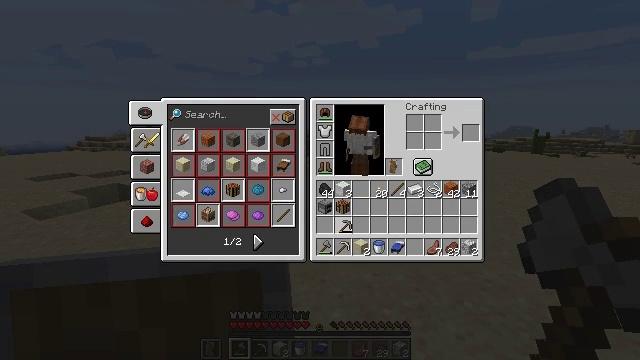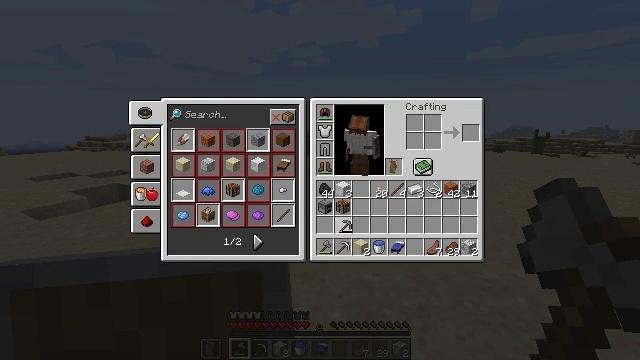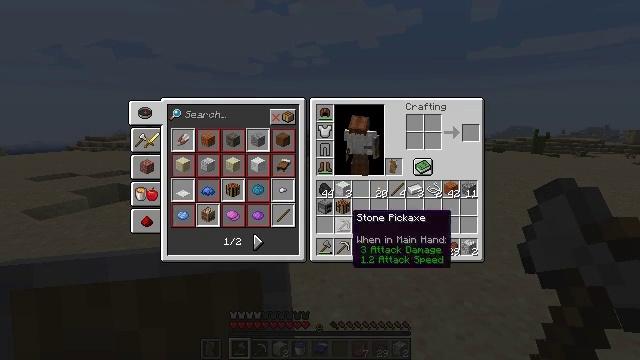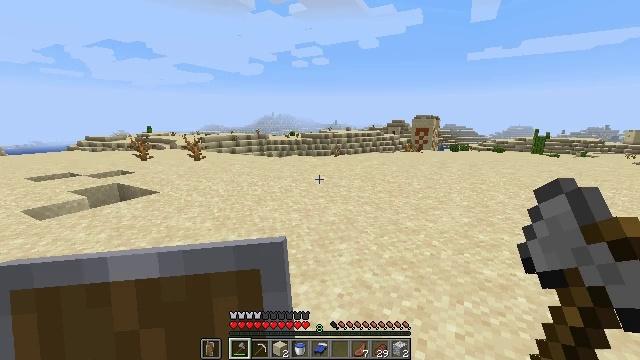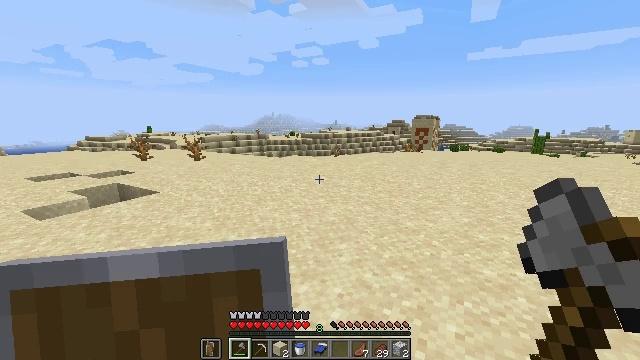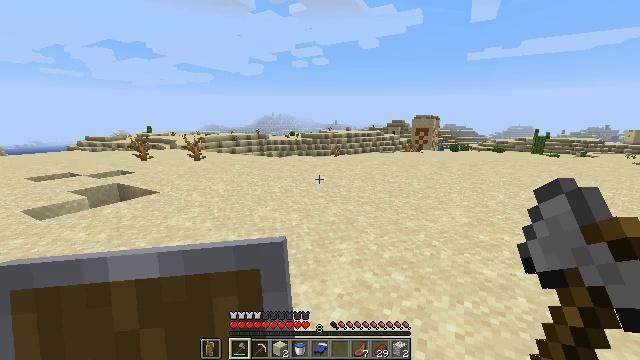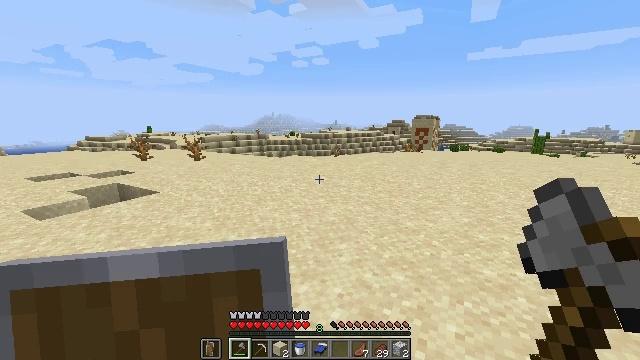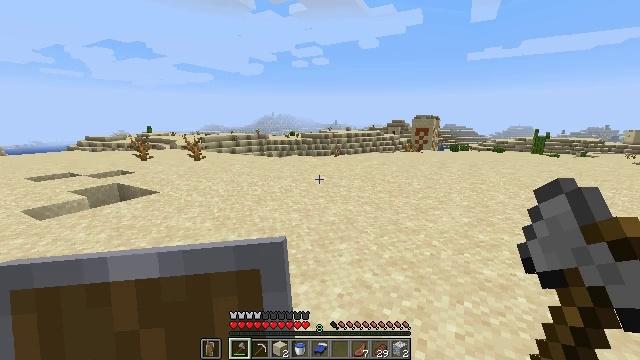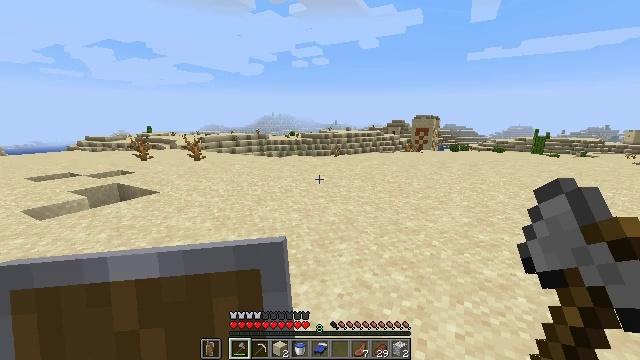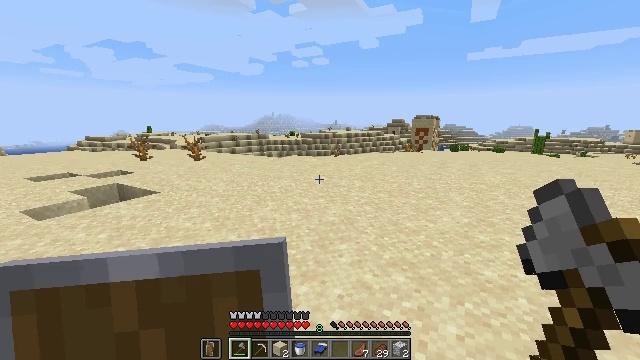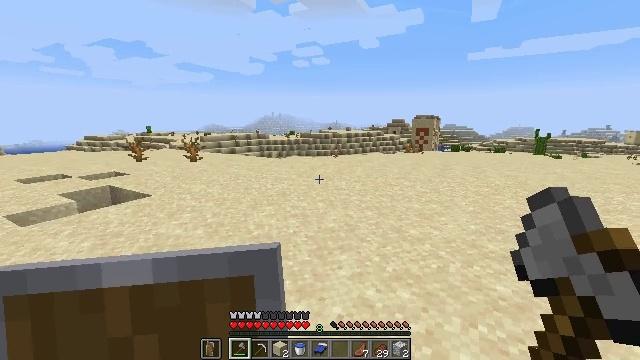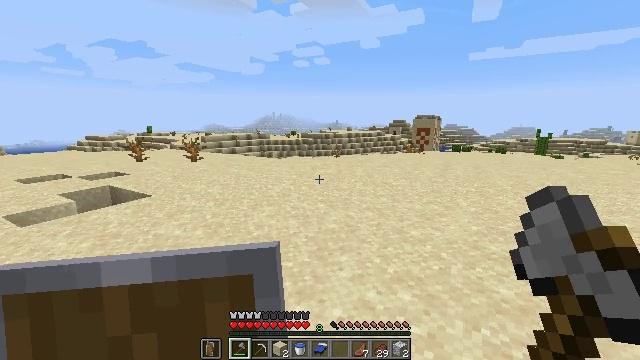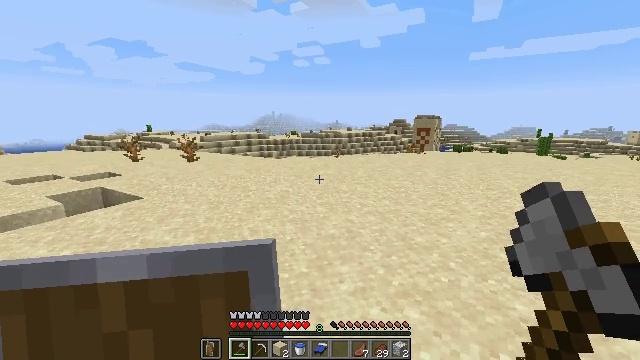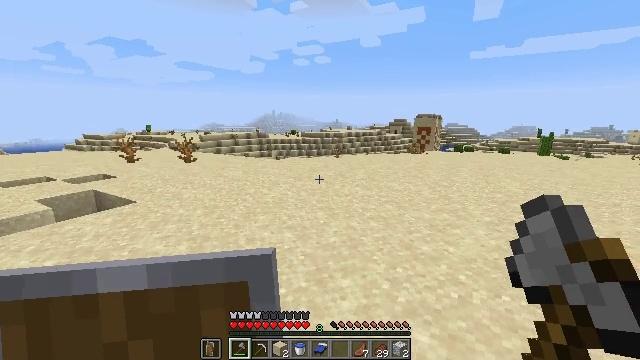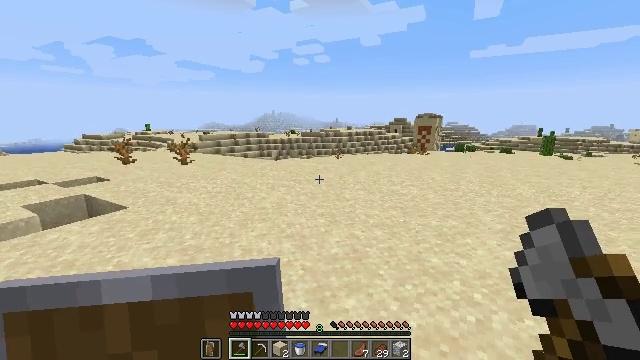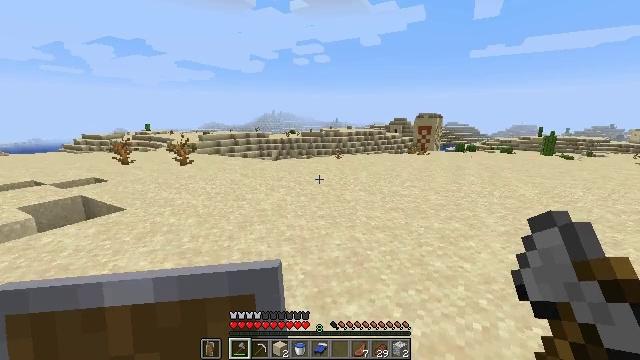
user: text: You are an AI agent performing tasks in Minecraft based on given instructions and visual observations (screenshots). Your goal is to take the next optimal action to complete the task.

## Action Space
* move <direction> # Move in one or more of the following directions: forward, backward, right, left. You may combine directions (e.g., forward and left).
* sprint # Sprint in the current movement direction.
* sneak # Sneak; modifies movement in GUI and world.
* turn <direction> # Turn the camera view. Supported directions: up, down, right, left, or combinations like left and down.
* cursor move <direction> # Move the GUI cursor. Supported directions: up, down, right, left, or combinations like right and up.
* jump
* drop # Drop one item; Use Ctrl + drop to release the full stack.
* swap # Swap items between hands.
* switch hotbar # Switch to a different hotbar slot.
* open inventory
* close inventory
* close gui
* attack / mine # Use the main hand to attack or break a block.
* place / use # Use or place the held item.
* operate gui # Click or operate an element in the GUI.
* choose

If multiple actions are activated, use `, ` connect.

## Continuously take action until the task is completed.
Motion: motion action
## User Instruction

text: Break the orange terracotta for materials.
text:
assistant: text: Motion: operate gui
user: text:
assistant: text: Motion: no_op
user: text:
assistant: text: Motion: no_op
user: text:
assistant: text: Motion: close gui
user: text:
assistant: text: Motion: no_op
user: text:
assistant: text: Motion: no_op
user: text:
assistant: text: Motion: no_op
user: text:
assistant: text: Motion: no_op
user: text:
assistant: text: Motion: move forward
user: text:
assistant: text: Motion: move forward
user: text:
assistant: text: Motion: move forward
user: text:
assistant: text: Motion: move forward
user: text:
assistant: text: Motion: move forward
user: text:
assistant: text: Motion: move forward
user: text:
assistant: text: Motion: move forward
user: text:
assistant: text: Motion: move forward
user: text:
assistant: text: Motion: move forward
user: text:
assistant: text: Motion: move forward
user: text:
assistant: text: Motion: move forward
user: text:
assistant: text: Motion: move forward
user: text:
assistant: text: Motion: move forward
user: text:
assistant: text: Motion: move forward
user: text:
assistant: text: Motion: move forward, switch to hotbar 2
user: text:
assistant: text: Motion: move forward, switch to hotbar 2
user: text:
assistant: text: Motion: move forward, switch to hotbar 2
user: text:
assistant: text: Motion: move forward, switch to hotbar 2
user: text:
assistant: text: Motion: move forward, switch to hotbar 2
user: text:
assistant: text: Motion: move forward
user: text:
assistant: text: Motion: move forward
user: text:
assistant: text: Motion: move forward